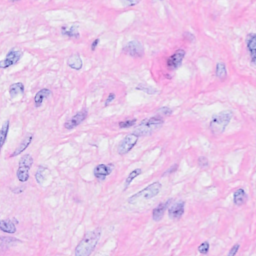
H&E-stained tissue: Breast